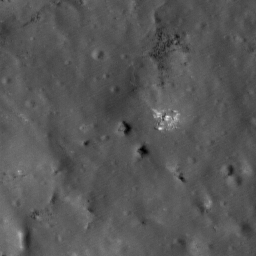
Pit: Lalande 5a
Host crater: Lalande
Host type: impact_melt
Lunar coordinates: latitude -4.341, longitude 351.423